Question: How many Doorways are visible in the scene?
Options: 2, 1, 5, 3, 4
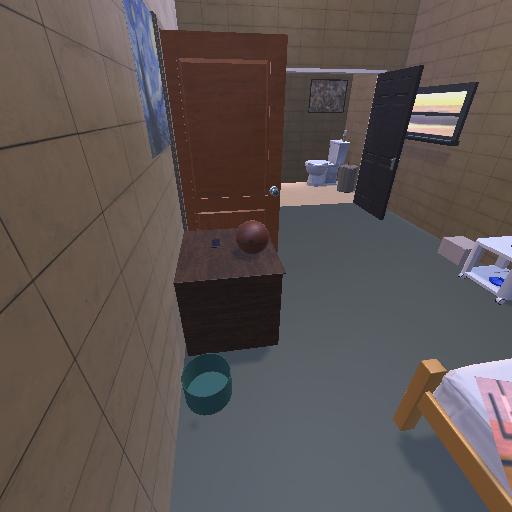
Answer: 2